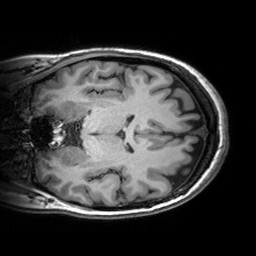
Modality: T1w
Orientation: coronal
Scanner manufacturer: siemens
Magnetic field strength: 3 T
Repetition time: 2.53 s
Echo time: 0.00299 s